Question:
I have a very simple widget that allows the user to reconfigure the widget and select a new note. If I had previously opened my activity and I hit the home button then click the configure button it will reopen my application with the dialog floating on top. I have tried to clear top flag but it does not seem to work. Has anyone else seen this before or have an idea of what I am missing?
setFlags(Intent.FLAG_ACTIVITY_CLEAR_TOP);
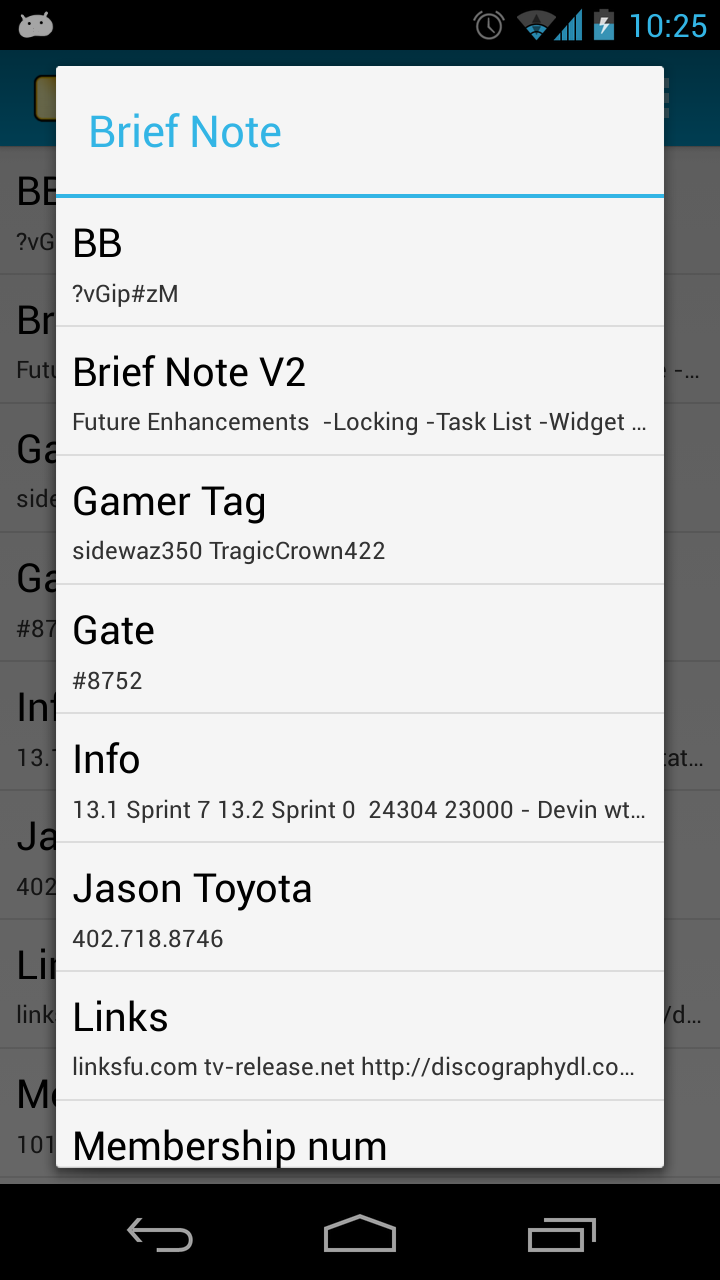
Answer: I finally found a similar post. Sorry about the duplicate. If anyone else is having this issue visit this link:
<URL>
'''
android:allowTaskReparenting="false"
android:taskAffinity=""
'''